Current action and preconditions to check: trajectory_clear

Your task: For each precondition in the list above, predict whether it will hold at this action.

Consider the current scene as observed from the mobile robot's camera, and analyze the predicted future states of all dynamic agents (e.g., people, animals, vehicles, or any moving entities) within the NEXT SECOND.

IMPORTANT: Only answer "very likely" if you are absolutely certain—based on strong, clear evidence—that a dynamic agent will violate the precondition in the predicted future state. Do NOT answer "very likely" for unlikely, ambiguous, or low-probability risks.

Ask yourself for each precondition: Is there a high probability, with clear and convincing evidence, that the predicted future states of any dynamic agent will interfere with the predicted future state of the currently executing action within the NEXT SECOND, causing that precondition to fail?

Assess the risk level based on these predictions. Use "likely" or "very likely" if motions create a clear risk of interference.

Use "neutral" or "improbable" if agents are nearby but their predicted paths are clearly diverging or non-conflicting.

Failure Risk Categories: "very improbable", "improbable", "neutral", "likely", "very likely"

Answer Format: Output ONLY the probability_of_failure value from these categories: "very improbable", "improbable", "neutral", "likely", "very likely"

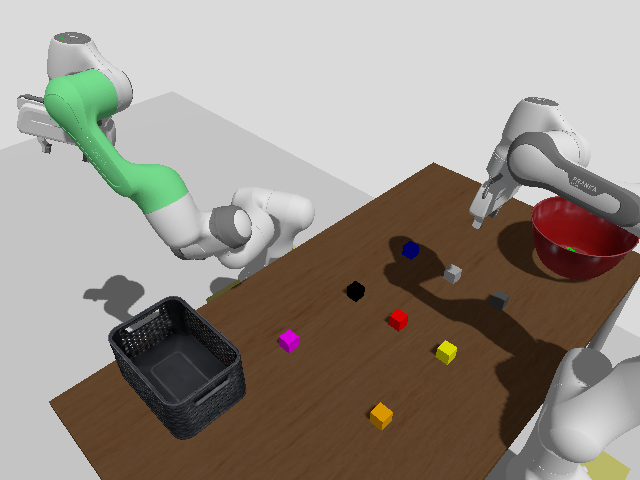

Answer: very improbable